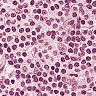
Metastatic tissue present: no